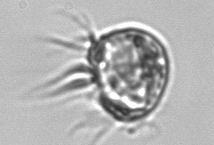
Label: Leegaardiella_ovalis